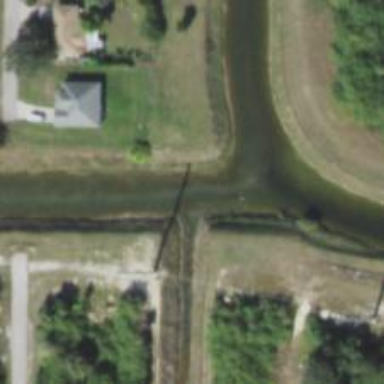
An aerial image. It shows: Canal.